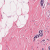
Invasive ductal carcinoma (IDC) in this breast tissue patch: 0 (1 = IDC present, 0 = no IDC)